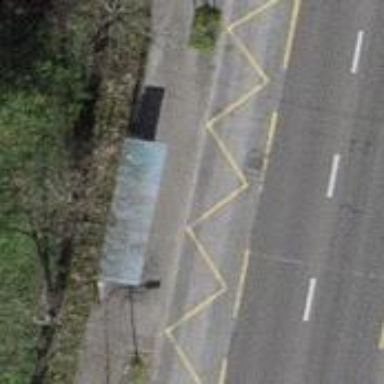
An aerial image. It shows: Bus stop with shelter and platform for trolleybuses.